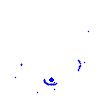
Particle: pion